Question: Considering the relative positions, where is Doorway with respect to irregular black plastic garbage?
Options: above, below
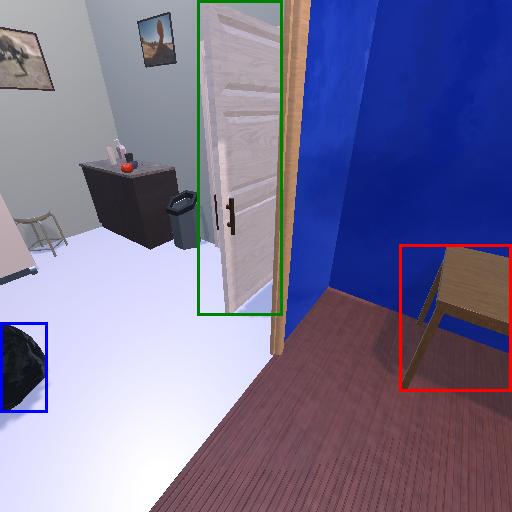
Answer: above